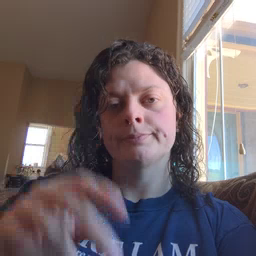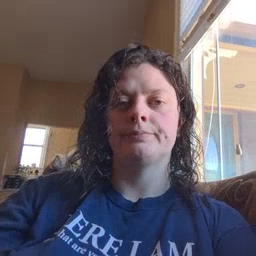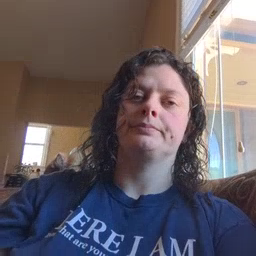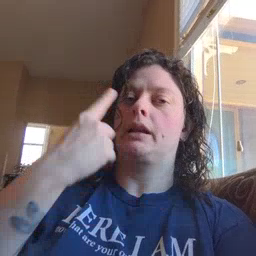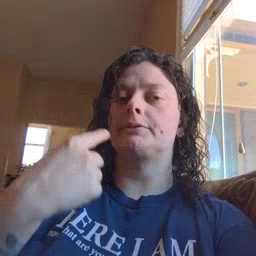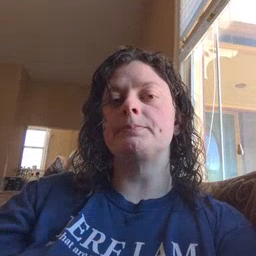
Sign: black